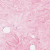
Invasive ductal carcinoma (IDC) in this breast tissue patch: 0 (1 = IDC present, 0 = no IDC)